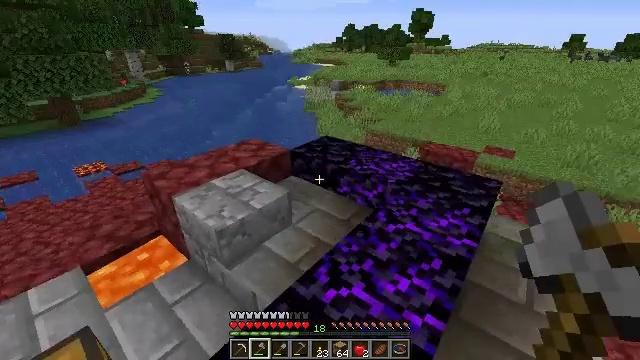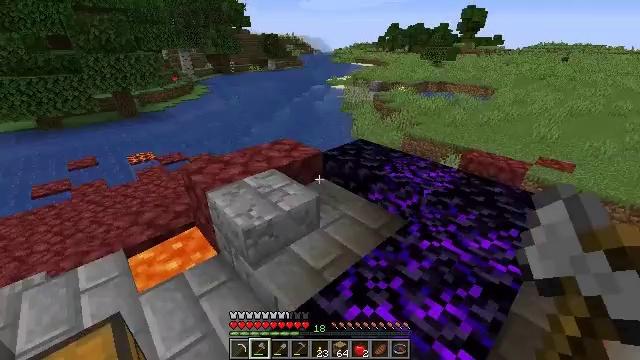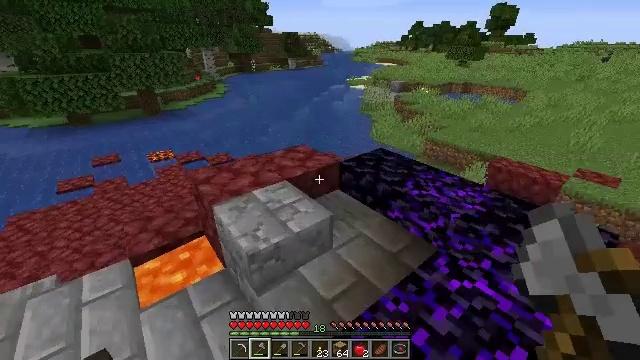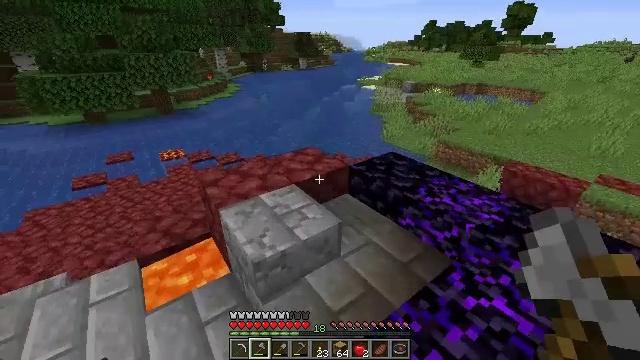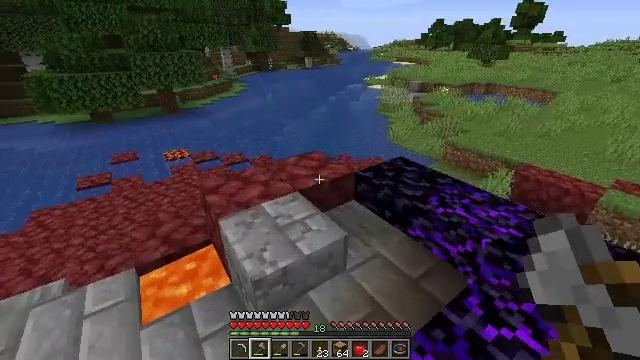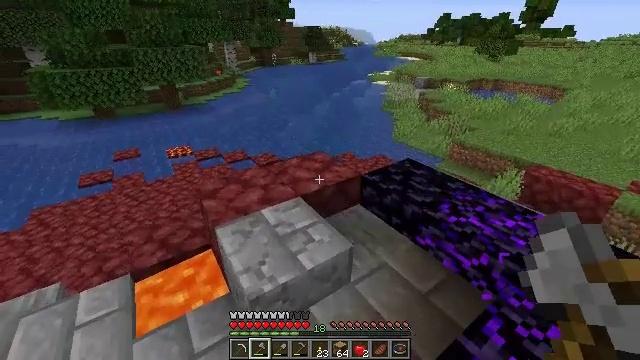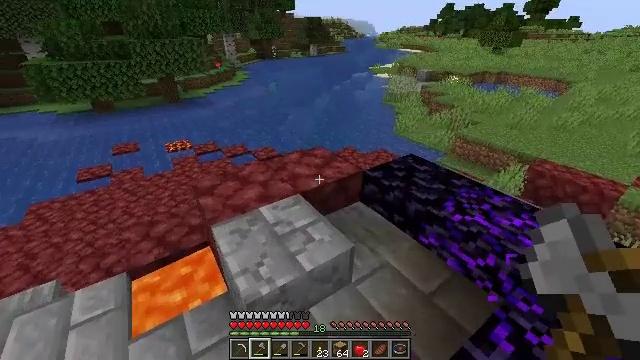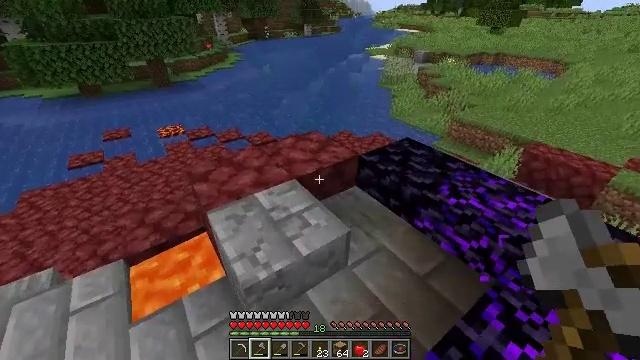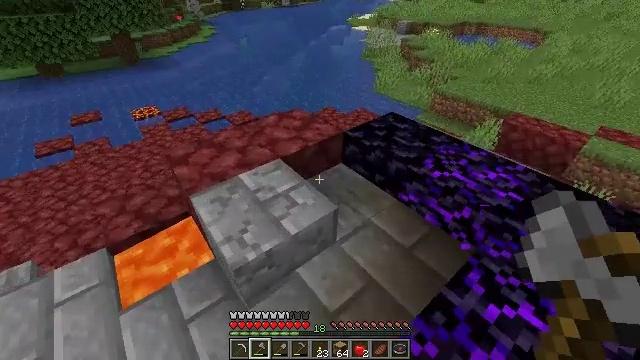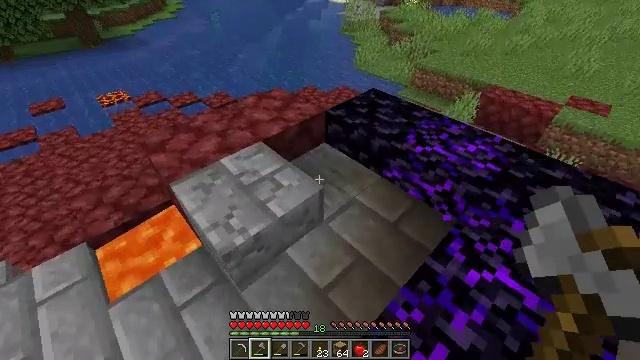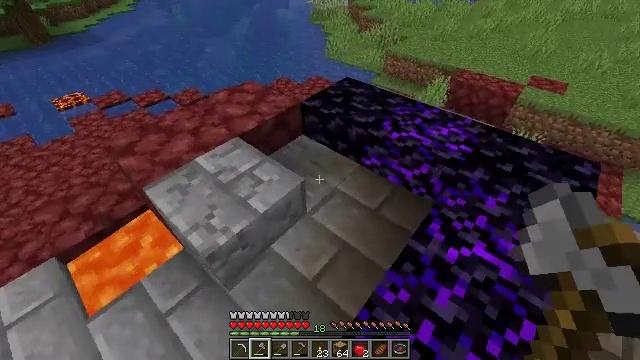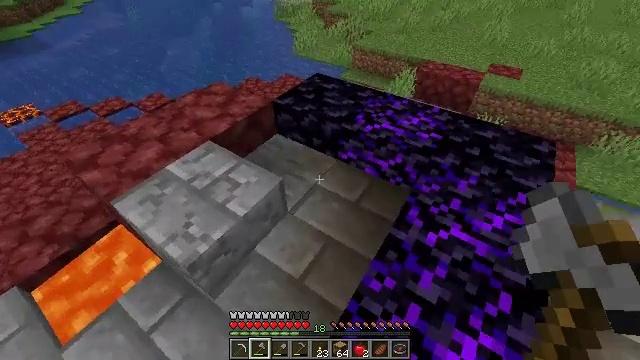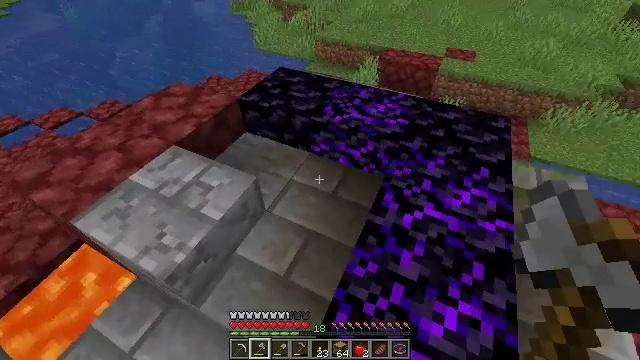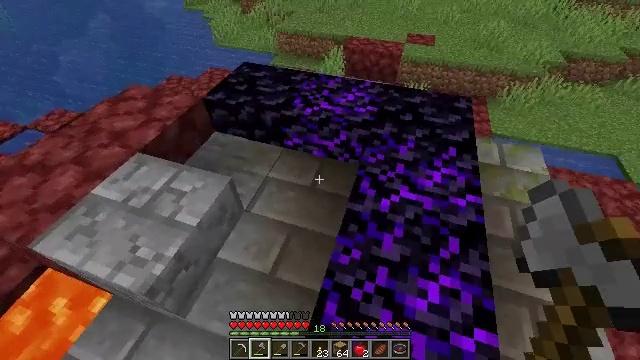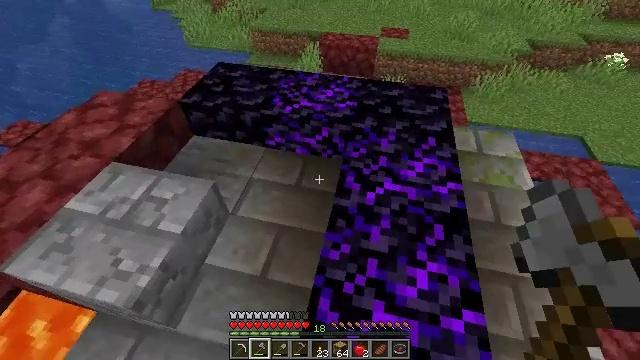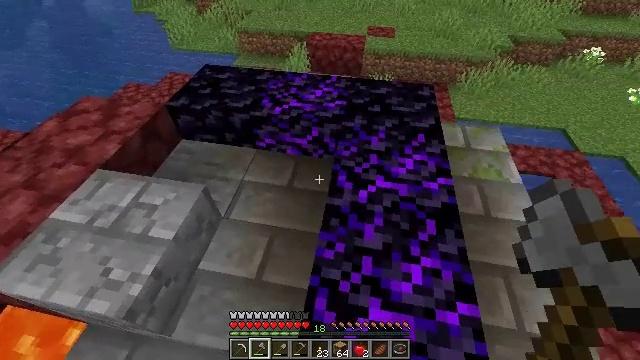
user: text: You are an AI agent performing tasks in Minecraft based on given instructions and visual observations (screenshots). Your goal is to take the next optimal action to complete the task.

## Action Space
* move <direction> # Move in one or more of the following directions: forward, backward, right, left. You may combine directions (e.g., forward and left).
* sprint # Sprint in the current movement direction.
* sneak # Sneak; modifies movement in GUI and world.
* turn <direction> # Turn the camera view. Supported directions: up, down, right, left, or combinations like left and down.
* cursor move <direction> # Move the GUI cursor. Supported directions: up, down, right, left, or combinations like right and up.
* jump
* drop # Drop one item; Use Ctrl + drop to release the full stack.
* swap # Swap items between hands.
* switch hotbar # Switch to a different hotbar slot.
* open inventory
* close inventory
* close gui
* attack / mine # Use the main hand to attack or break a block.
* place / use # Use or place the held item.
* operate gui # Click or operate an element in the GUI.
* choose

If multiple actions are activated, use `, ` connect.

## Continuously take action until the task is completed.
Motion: motion action
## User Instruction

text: Gather the cracked stone bricks from a structure.
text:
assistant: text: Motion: move forward, turn left
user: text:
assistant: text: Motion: move forward, turn left
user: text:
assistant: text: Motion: move forward, turn left
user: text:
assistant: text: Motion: move forward, turn left
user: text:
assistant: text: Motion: no_op
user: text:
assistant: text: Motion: turn down
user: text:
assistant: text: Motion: turn right and down
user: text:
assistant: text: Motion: turn right and down
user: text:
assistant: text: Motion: turn right and down
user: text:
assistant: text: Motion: turn right and down
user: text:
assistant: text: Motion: turn right
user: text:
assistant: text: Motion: turn right and down
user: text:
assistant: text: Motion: turn right and down
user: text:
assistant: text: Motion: turn right
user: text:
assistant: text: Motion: turn right
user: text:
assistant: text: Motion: turn right
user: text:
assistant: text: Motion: turn right
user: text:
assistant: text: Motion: turn right
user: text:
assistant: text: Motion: turn right
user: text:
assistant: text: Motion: turn right
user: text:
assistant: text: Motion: no_op
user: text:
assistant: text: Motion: switch to hotbar 2
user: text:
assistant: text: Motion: turn right and down, switch to hotbar 2
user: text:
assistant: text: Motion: turn right and down, switch to hotbar 2
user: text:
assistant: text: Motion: turn right and down
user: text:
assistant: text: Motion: turn right and down
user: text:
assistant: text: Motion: turn right, switch to hotbar 1
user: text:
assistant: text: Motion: switch to hotbar 1
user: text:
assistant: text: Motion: turn right, switch to hotbar 1
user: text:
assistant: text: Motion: switch to hotbar 1